Field crop: tomato
Growth stage: 1
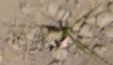
Species: cyperus